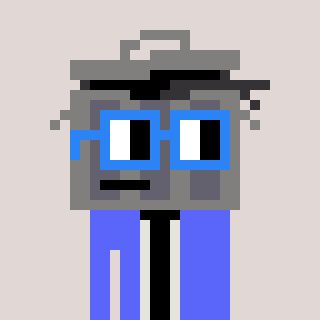
a pixel art character with square blue glasses, a trashcan-shaped head and a purple-colored body on a warm background